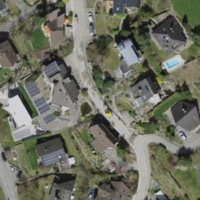
EUNIS habitat code: 54
Species observed at this site:
Lapsana communis
Circaea lutetiana